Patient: sex M, age 62
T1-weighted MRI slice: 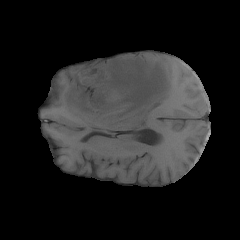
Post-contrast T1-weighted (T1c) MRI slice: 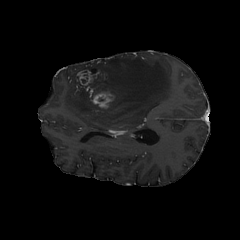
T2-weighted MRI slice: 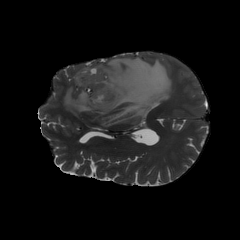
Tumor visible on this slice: yes
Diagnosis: Glioblastoma, IDH-wildtype
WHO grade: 4